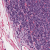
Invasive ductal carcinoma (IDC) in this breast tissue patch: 1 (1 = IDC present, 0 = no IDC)